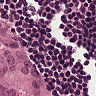
Metastatic tissue present: yes